Question: I have those two models:
models.py
'''
class App(models.Model):
app_name = models.SlugField(max_length=50)
options_loaded = models.ManyToManyField(Option)
created_by = models.ForeignKey(User)
def __unicode__(self):
return self.name
class Option(models.Model):
option_name = models.SlugField(max_length=50)
condition = models.BooleanField('Enable condition')
option = models.BooleanField('Enable option1')
created_by = models.ForeignKey(User)
def __unicode__(self):
return self.option_name
'''
I would like to render a form that would look like this, where checkboxes are from different models (first column from the M2M field with CheckboxSelectMultiple() widget), and Option_name could be '<a href="/link/">Option_name</a>'

Is it possible?
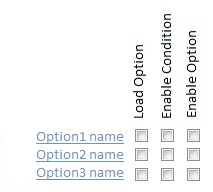
Answer: This is my simple solution: render CheckboxSelectMultiple() manually in template
'''
<table>
<thead>
<tr>
<td>&nbsp;</td>
<td>V</td>
<td>S</td>
</tr>
</thead>
{% for pk, choice in form.options.field.widget.choices %}
<tr>
<td><a href="/link/{{ choice }}">{{ choice }}</a></td>
<td>
<label for="id_options_{{ forloop.counter0 }}">
<input {% for m2moption in model.m2moptions.all %}{% if option.pk == pk %}checked="checked"{% endif %}{% endfor %} type="checkbox" id="id_options_{{ forloop.counter0 }}" value="{{ pk }}" name="options" />
</label>
</td>
</tr>
{% endfor %}
</table>
'''